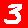
Digit: 3